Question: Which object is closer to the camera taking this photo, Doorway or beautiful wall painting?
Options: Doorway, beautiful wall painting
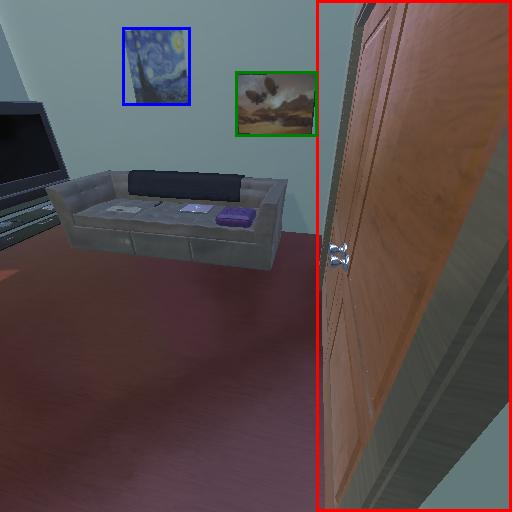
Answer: Doorway